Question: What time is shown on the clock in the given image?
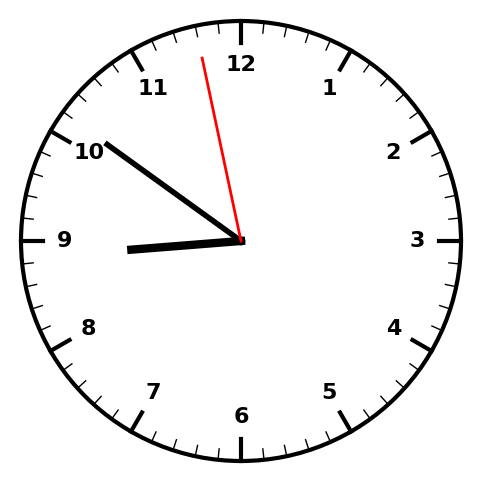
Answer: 08:50:58